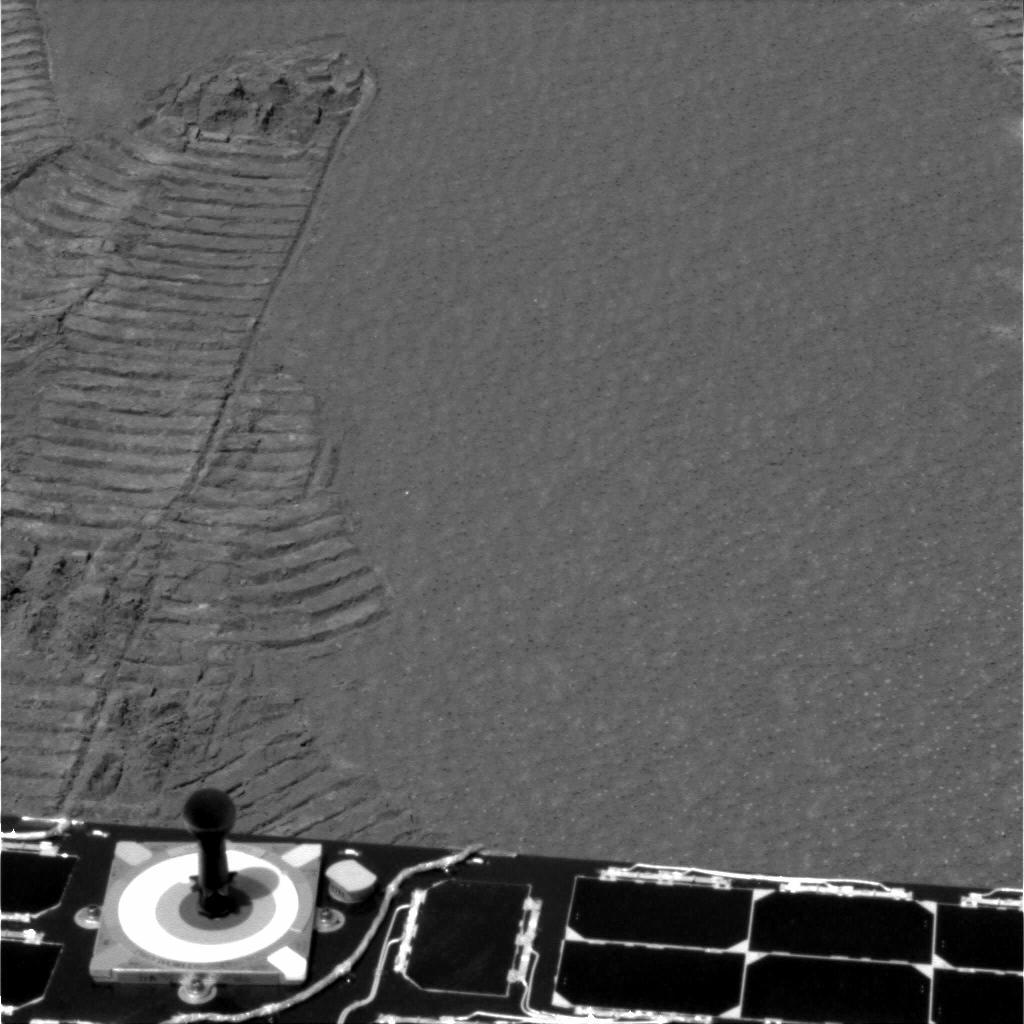
Terrain classes present: Background, Gravel / Sand / Soil, Track